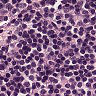
Metastatic tissue present: no